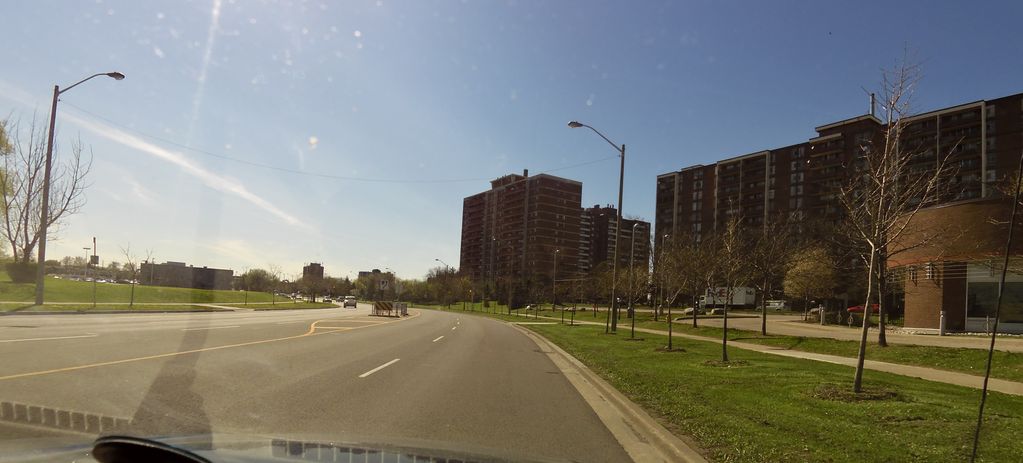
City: toronto